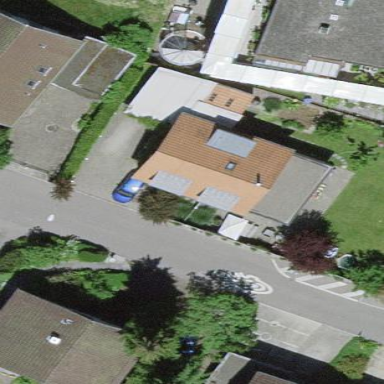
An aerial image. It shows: Residential building.